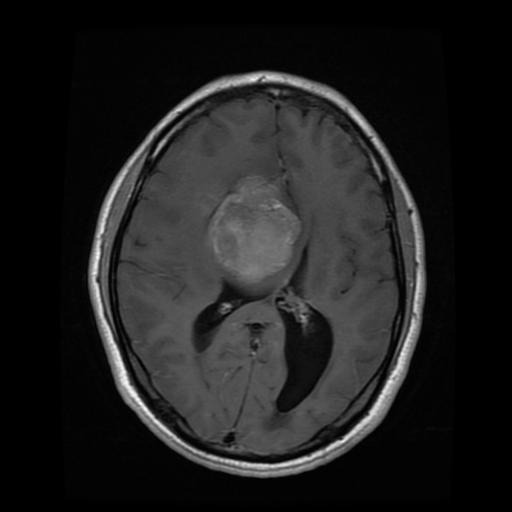
Label: meningioma